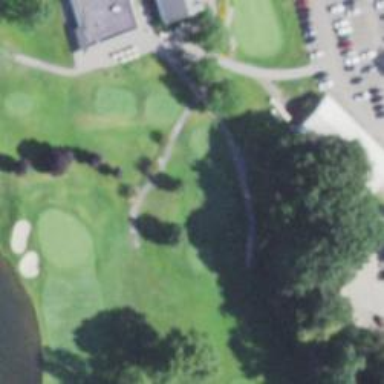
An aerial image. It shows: Service road used as golf cart path.